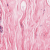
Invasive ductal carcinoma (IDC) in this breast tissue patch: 0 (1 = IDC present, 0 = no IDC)